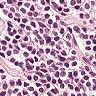
Metastatic tissue present: no